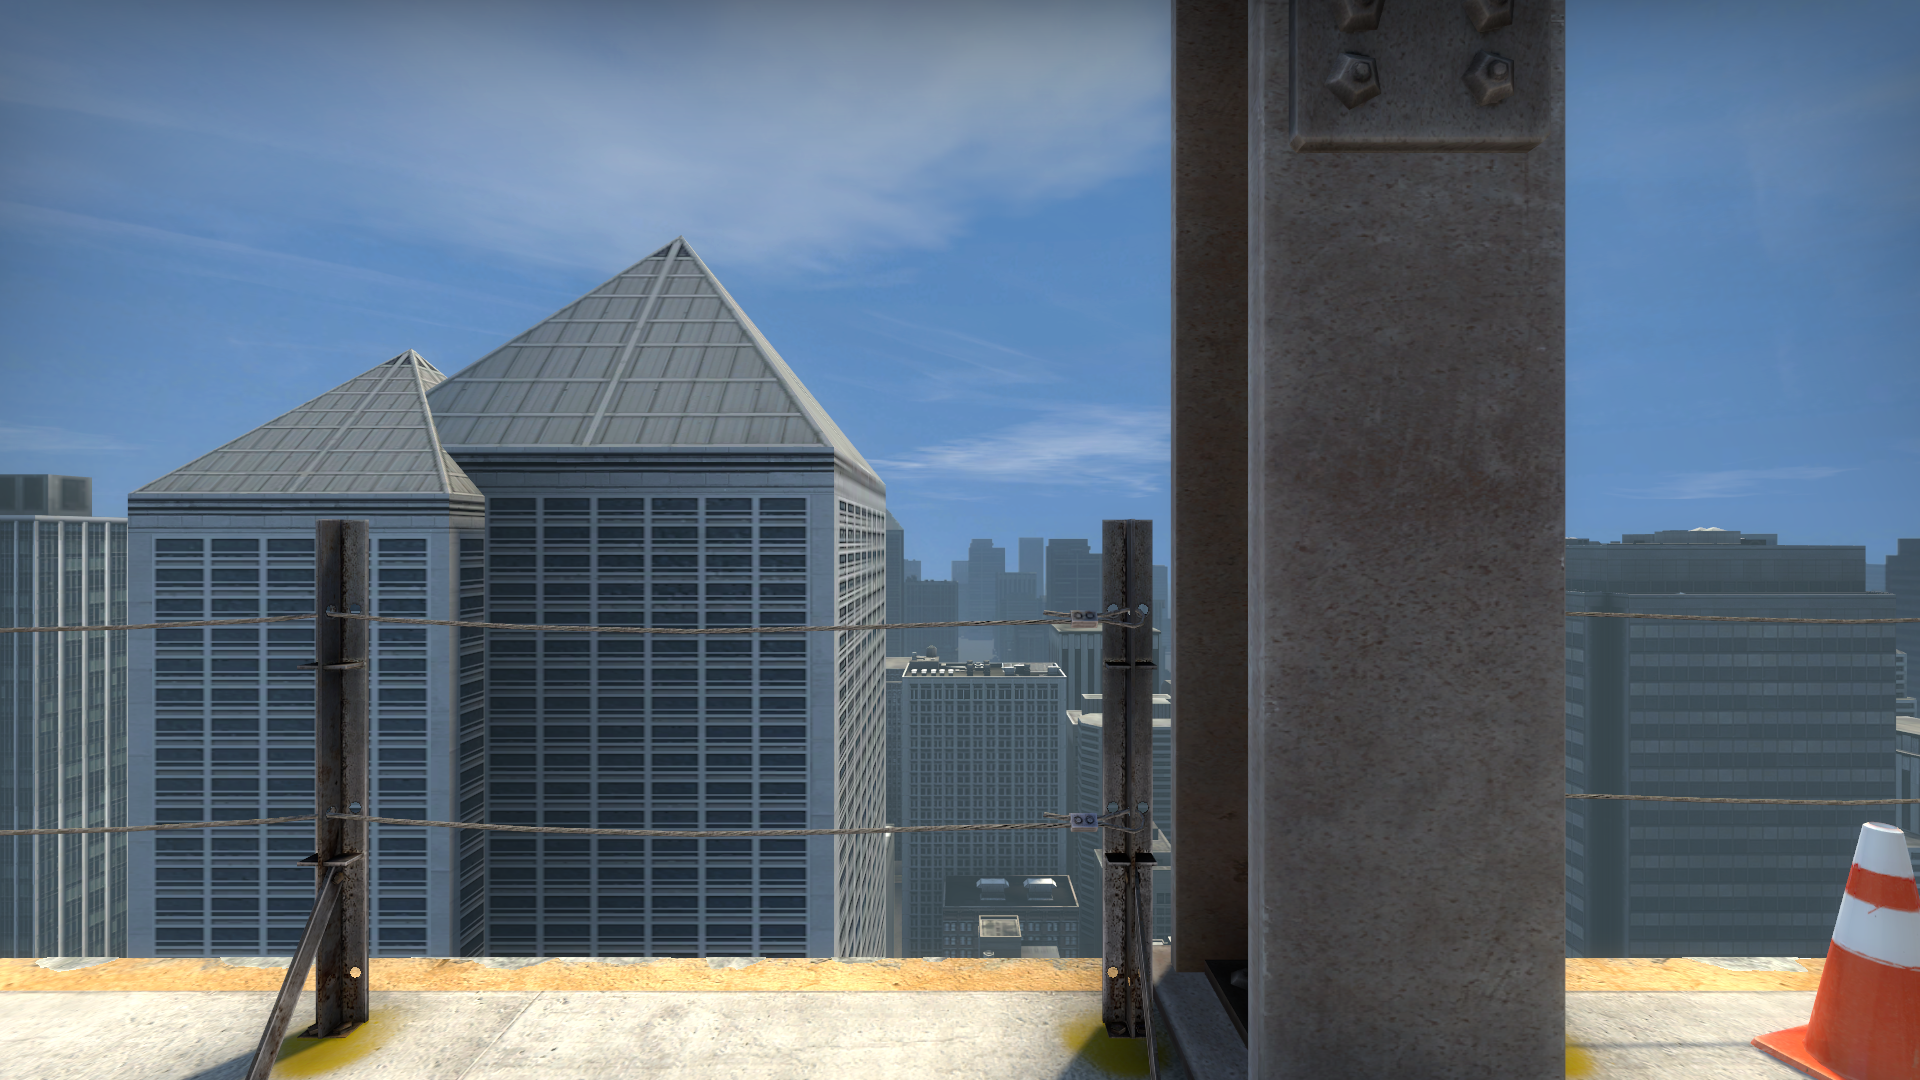
Map: de_vertigo